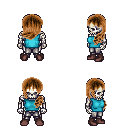
a pixel art fantasy rpg character, male body template, skeleton, teal sleeveless shirt, metal pants, brown left-swept hairstyle, maroon shoes, four views (front, back, left, right), 2x2 character sprite sheet, small pixel art, hard edges, no anti-aliasing